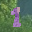
Label: 1